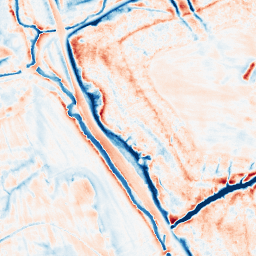
Category: edge_preserving
Decomposition family: anisotropic_diffusion
Decomposition parameters: iterations: 50
kappa: 100
gamma: 0.2
Upsampling method: edge_directed
Upsampling parameters: scale: 2
Upsampling scale: 2